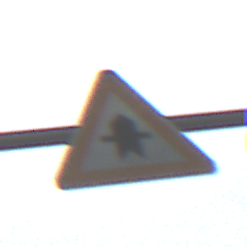
Verkehrszeichen: Vorfahrt
Umgebung: Roofed, Beach
Tageszeit: Midday
Wetter: Overcast
Licht: Natural
Jahreszeit: NotSpecified
Kontrast: LowContrast